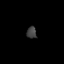
Tissue: prostate
Cell type: Epithelial cells
Senescence score: 0.3435
Nuclear area (px): 112
Mean DAPI intensity: 64.348